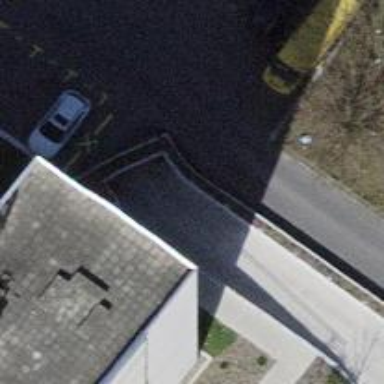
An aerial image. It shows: Asphalt parking aisle designated as service road.